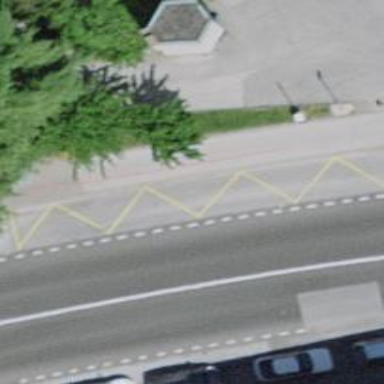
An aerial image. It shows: Bus stop with sheltered platform for public transport.